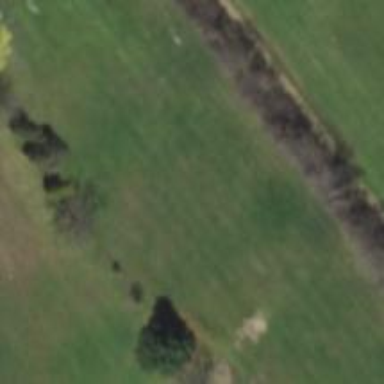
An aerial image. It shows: View of golf hole.